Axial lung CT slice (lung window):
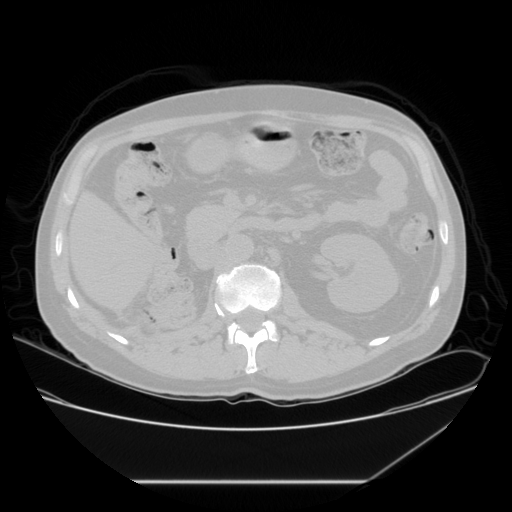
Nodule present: no